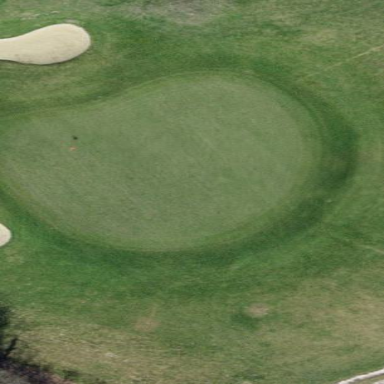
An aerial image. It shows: Golf green.